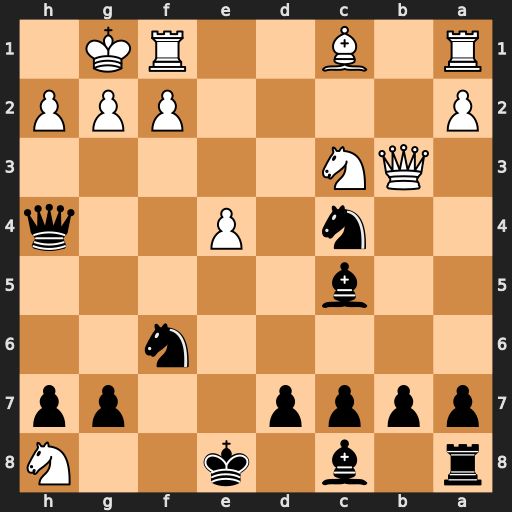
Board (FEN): r1b1k2N/pppp2pp/5n2/2b5/2n1P2q/1QN5/P4PPP/R1B2RK1
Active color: b
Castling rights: q
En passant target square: -
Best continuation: Ng4 Bf4 Bxf2+ Kh1 Nxh2 Ng6 hxg6